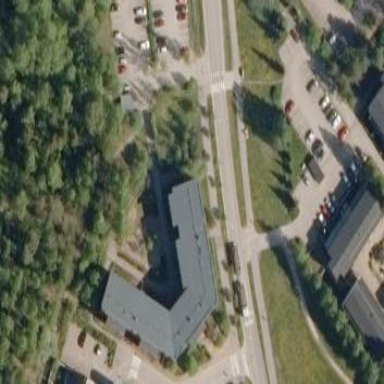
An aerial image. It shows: View of apartment building.